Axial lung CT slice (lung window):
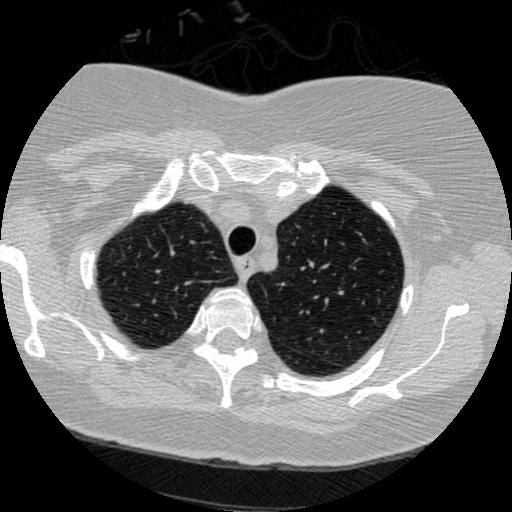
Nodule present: no